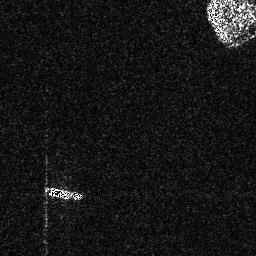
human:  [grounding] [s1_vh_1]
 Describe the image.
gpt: In the satellite image, there is  <ref>1 medium ship </ref> <box>[[16, 71, 32, 78, 0]]</box> located at bottom left.